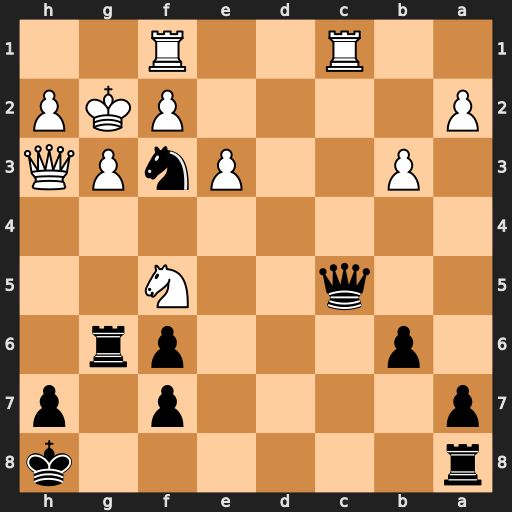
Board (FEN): r6k/p4p1p/1p3pr1/2q2N2/8/1P2PnPQ/P4PKP/2R2R2
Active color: b
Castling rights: -
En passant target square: -
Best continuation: Qxf5 Qxf5 Nh4+ Kg1 Nxf5